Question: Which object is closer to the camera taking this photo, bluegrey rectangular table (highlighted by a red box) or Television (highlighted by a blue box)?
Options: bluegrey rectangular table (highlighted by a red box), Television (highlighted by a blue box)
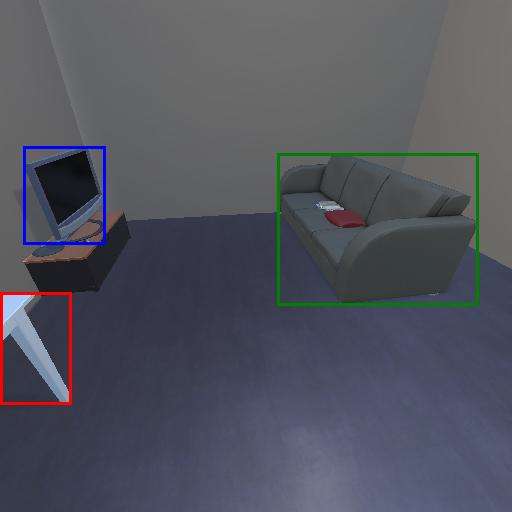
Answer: bluegrey rectangular table (highlighted by a red box)